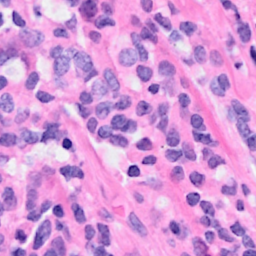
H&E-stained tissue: Breast